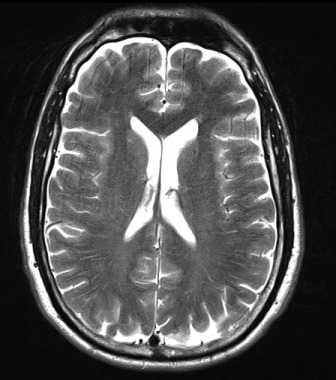
Label: notumor